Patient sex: M
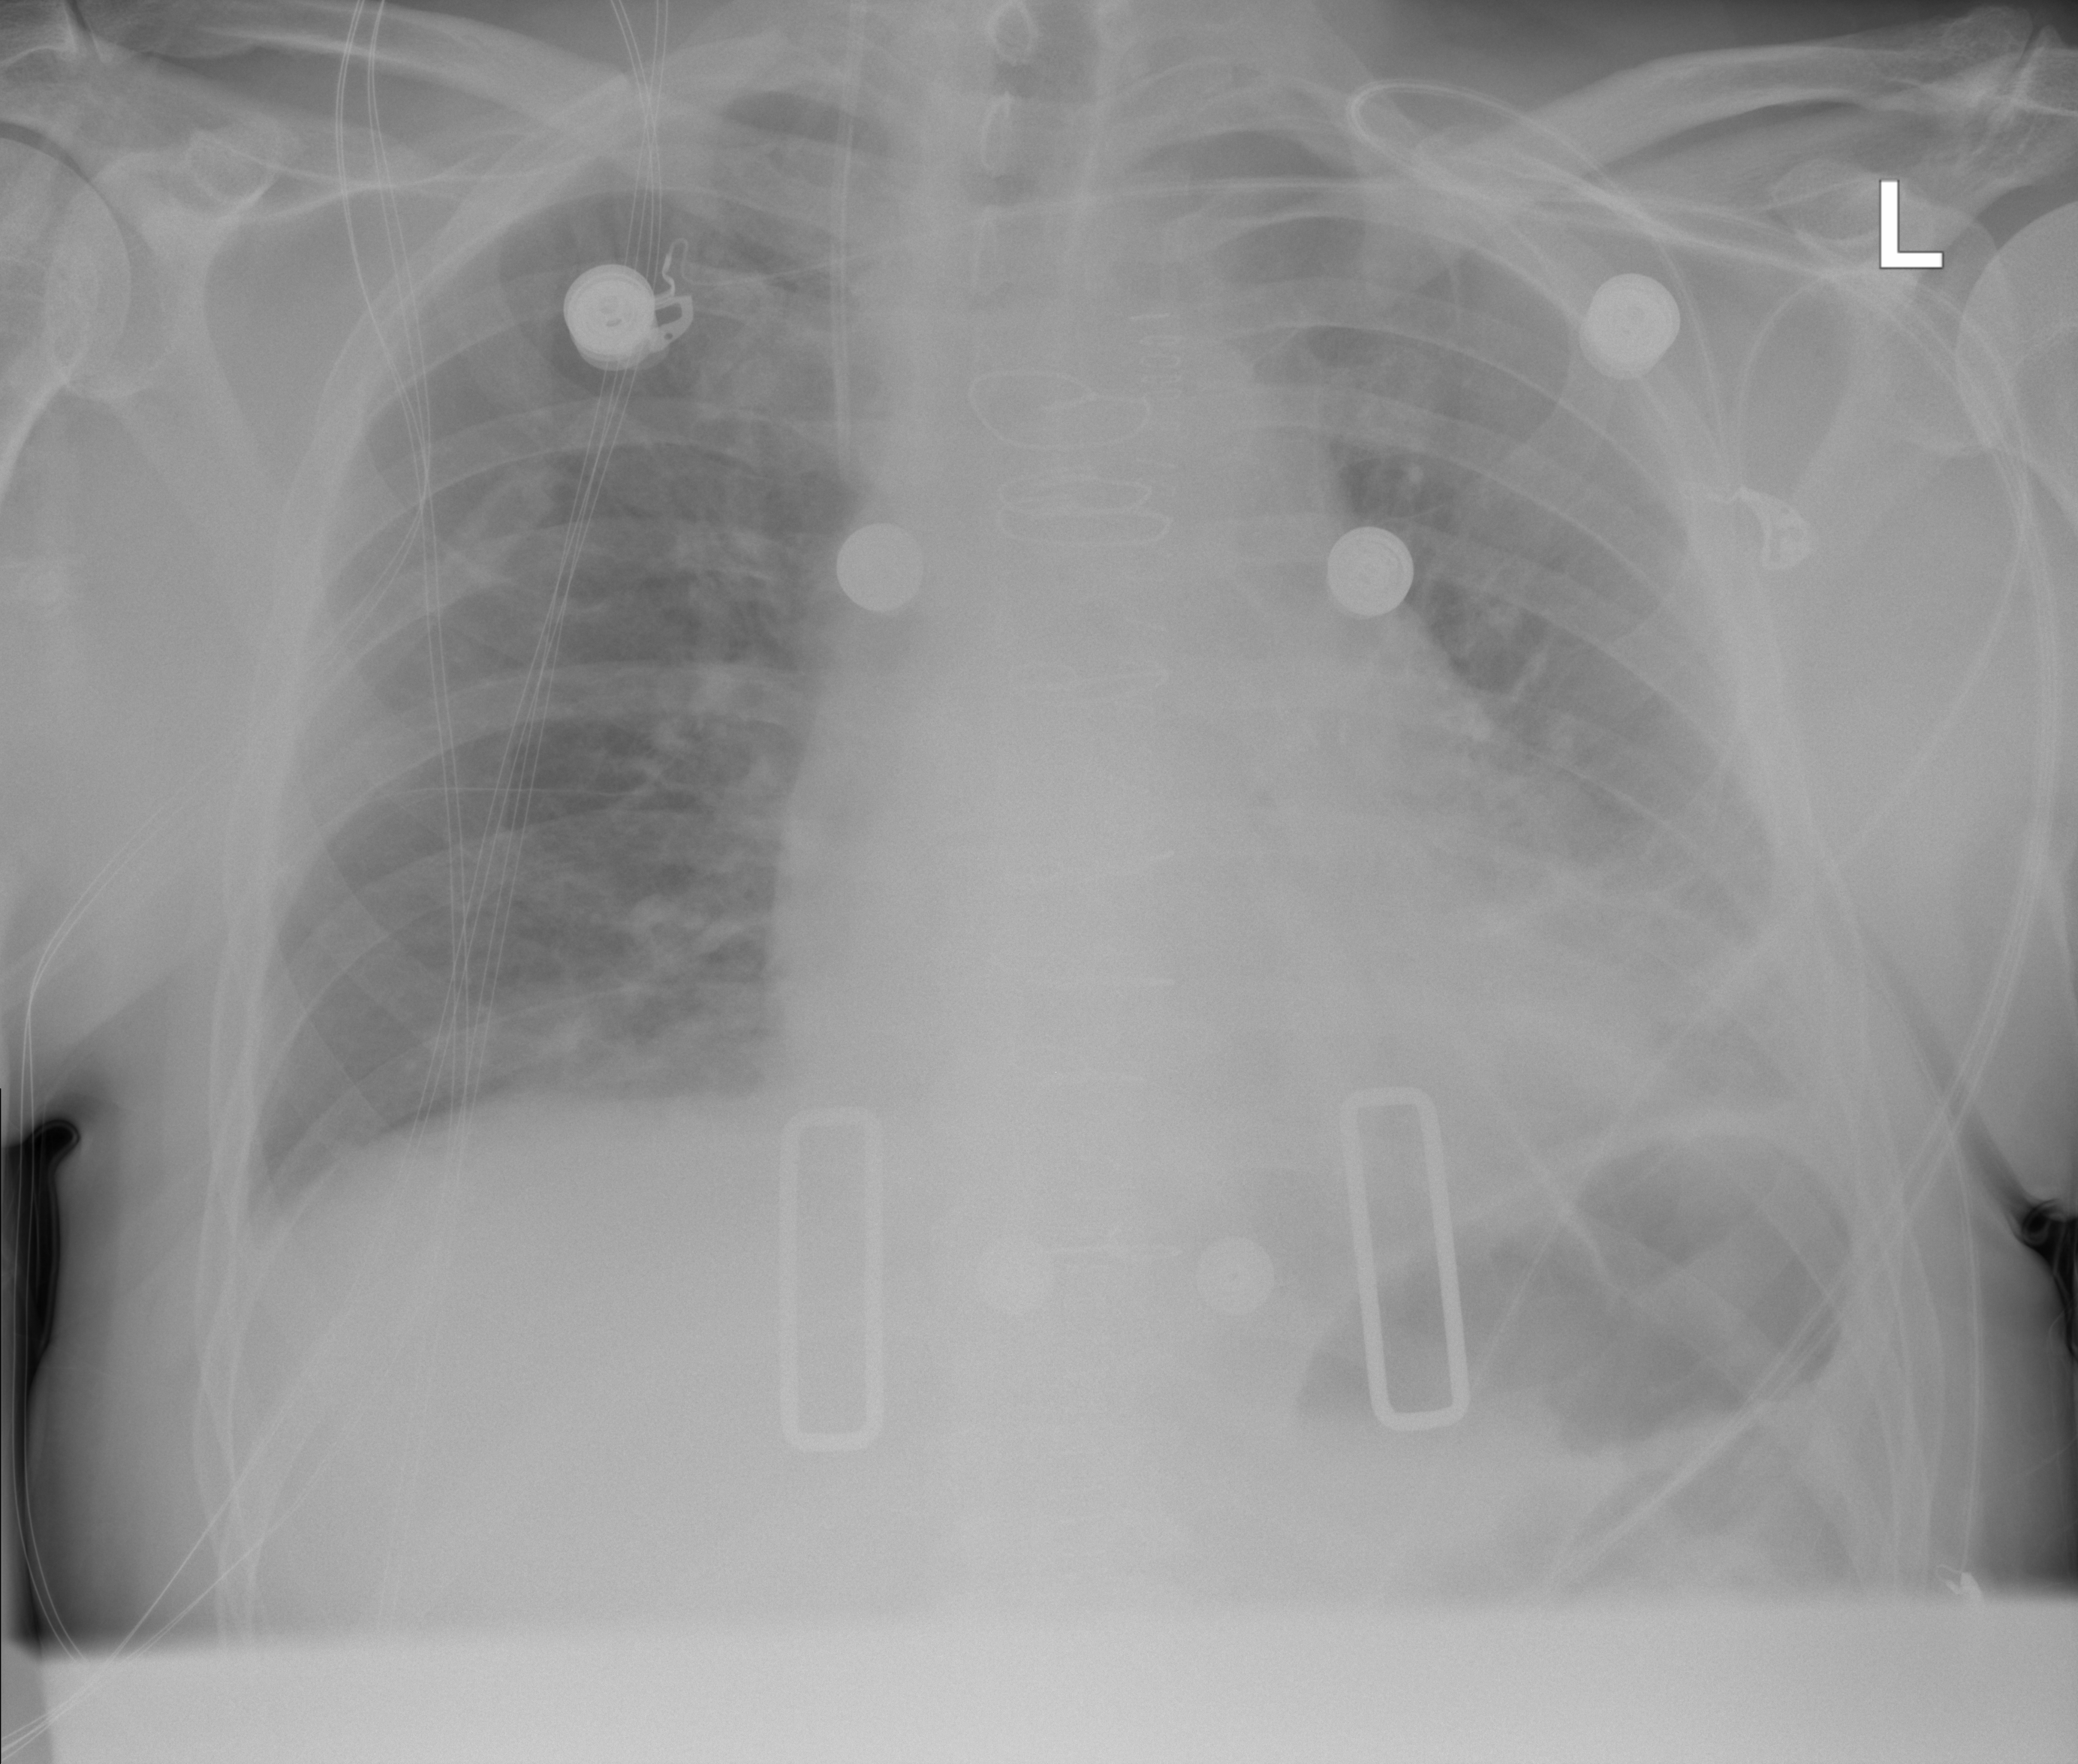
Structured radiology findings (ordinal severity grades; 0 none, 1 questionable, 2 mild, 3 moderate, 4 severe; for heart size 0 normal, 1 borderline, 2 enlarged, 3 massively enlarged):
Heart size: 2
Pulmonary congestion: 0
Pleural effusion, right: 0
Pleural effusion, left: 2
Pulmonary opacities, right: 0
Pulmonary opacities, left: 0
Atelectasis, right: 0
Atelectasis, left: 2